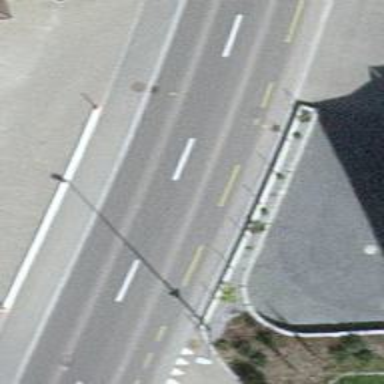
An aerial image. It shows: Secondary road with asphalt surface. There is designated cycle lane on the left side.